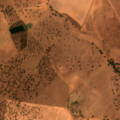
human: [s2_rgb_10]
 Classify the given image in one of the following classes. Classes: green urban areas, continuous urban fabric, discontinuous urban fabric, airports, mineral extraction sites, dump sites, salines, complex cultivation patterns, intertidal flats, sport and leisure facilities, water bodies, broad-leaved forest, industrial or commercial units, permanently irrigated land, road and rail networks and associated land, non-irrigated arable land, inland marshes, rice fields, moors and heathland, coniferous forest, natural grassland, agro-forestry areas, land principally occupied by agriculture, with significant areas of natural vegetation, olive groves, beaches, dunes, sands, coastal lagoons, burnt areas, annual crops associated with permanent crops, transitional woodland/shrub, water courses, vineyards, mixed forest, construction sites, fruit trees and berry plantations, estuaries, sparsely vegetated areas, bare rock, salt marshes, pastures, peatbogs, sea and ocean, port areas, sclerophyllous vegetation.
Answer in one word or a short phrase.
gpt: permanently irrigated land, pastures, agro-forestry areas